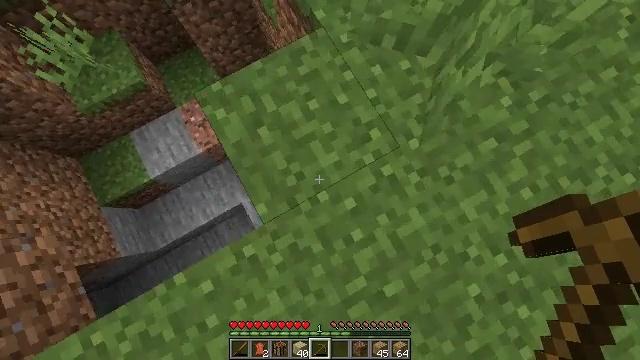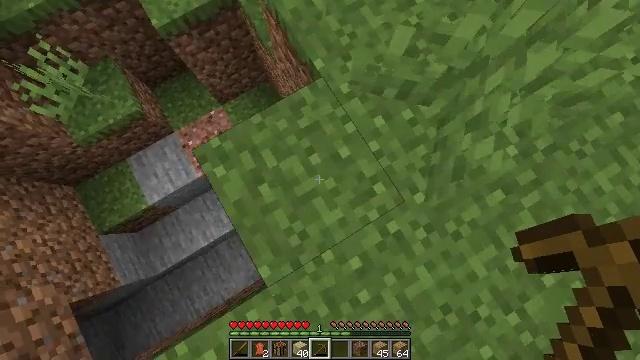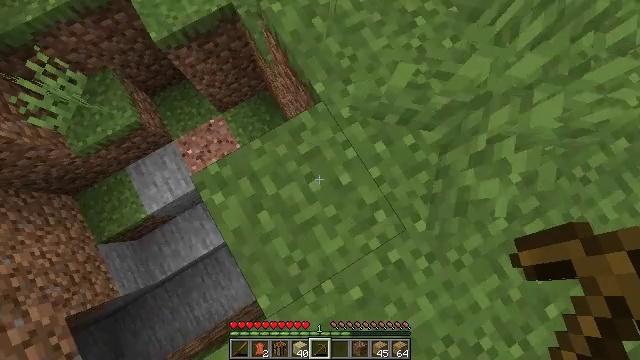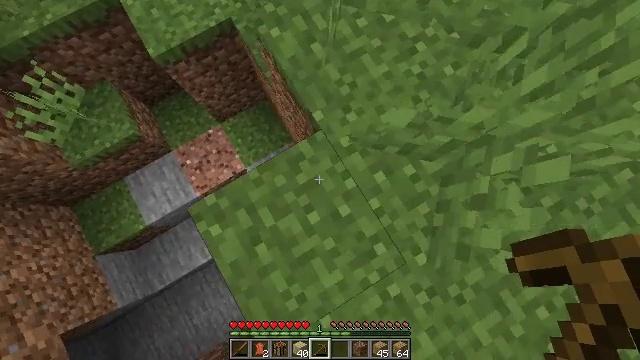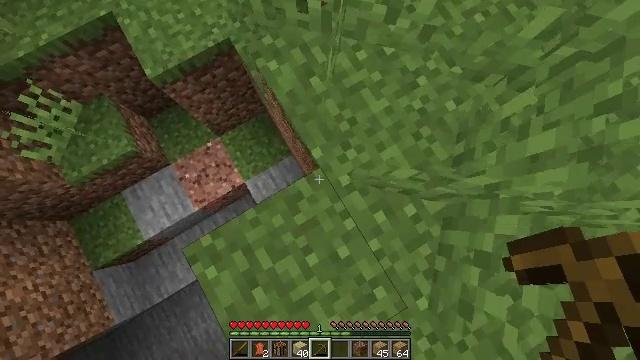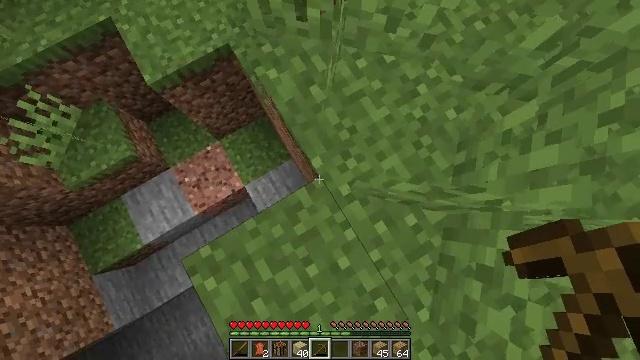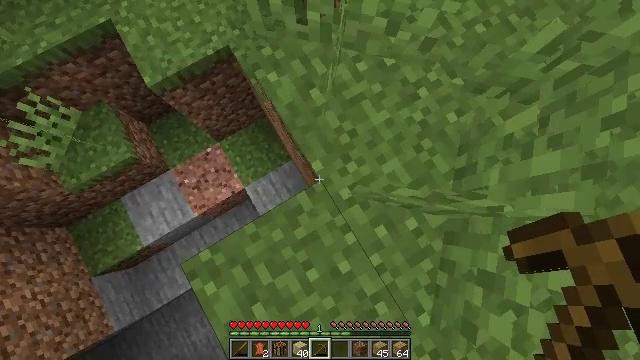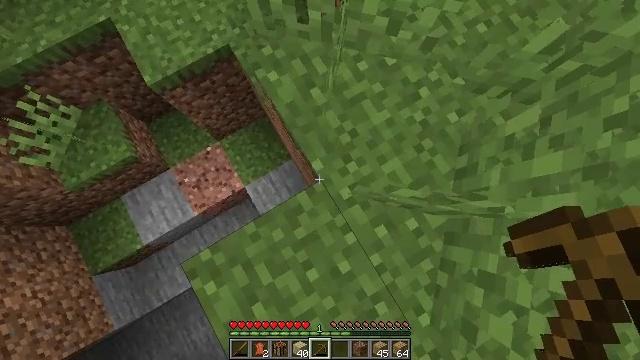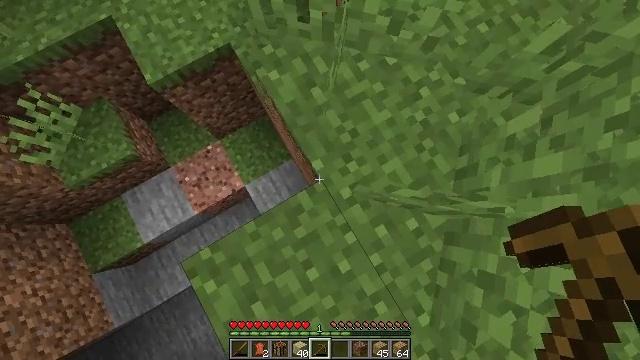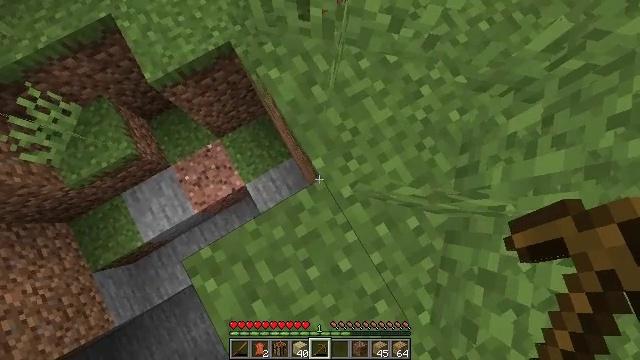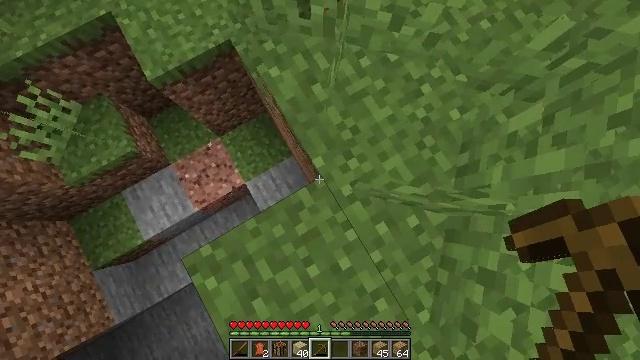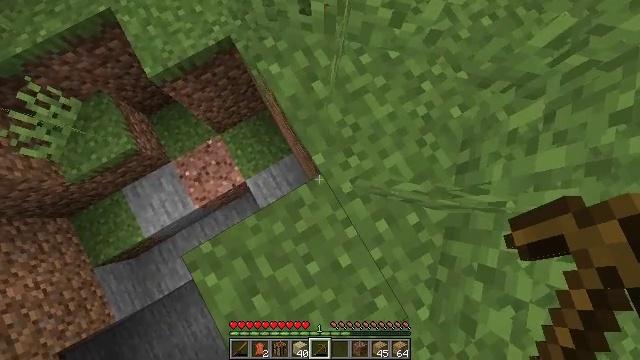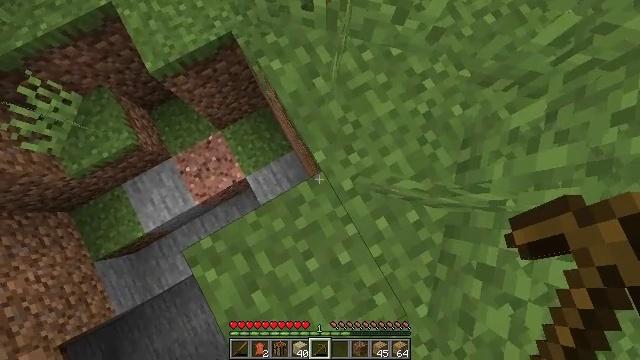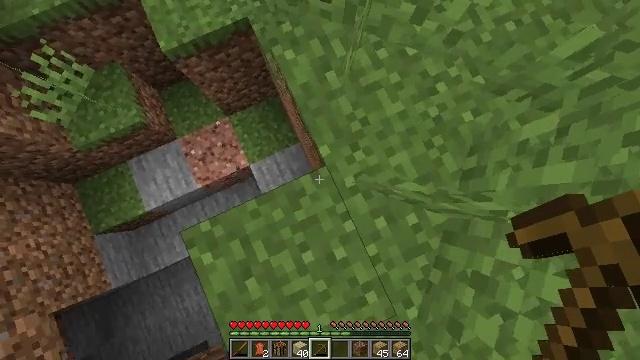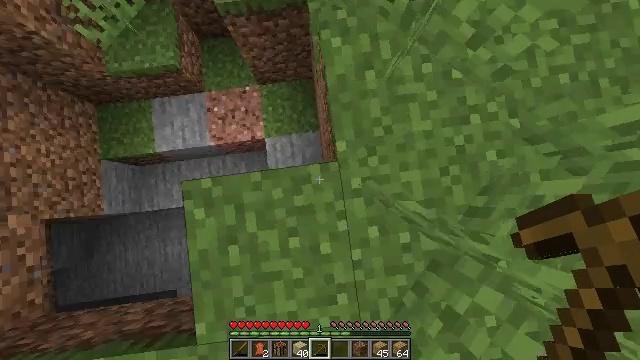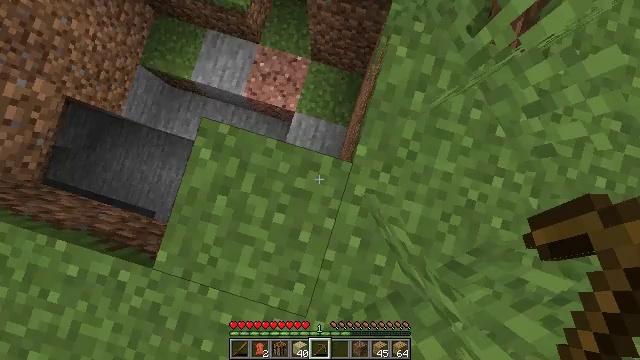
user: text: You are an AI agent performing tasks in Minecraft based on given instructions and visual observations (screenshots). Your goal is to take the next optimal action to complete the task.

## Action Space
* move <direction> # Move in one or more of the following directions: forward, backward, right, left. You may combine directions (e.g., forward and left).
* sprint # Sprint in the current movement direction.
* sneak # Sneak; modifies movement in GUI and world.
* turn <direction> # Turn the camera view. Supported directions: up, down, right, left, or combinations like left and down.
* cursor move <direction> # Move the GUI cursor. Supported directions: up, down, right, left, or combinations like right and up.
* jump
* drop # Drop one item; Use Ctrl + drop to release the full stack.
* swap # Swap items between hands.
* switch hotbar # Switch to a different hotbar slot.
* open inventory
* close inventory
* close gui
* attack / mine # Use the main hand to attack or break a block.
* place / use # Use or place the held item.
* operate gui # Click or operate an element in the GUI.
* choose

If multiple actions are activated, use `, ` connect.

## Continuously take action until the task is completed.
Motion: motion action
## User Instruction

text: Drop a wooden sword.
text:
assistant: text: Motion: move forward, turn right
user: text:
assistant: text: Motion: move forward
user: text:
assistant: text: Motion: move forward
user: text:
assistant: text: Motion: no_op
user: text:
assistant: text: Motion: no_op
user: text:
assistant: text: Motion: no_op
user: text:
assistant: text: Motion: no_op
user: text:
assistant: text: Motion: no_op
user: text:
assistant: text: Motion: no_op
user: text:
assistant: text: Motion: no_op
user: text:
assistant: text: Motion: no_op
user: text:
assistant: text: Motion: no_op
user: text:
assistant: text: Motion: turn left and down
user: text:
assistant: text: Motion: turn left and down
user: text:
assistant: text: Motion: turn left and down
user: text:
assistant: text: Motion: turn left and down
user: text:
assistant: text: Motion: turn left and down
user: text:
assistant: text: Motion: turn left and down
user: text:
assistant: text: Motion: turn left and down
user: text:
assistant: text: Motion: turn left
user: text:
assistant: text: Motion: turn left
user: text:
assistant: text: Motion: turn left and up
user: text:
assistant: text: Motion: turn left and up
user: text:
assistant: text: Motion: turn left and up
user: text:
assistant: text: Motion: turn up
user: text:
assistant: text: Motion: turn left and up
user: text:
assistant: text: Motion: turn left and up
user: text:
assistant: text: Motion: turn left and up
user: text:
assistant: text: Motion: turn up
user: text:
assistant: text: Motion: turn left and up